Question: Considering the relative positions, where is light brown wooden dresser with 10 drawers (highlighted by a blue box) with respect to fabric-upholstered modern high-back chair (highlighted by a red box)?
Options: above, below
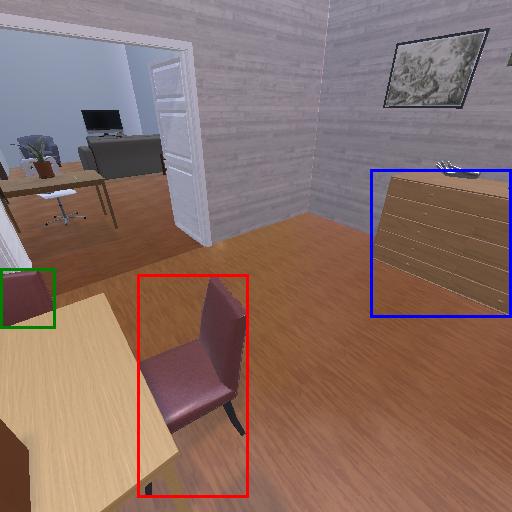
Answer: above